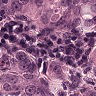
Metastatic tissue present: yes